Interaction volume radius: 10 \u00c5
Interaction volume height: 10 \u00c5
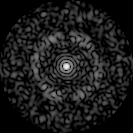
Disorder parameter: 0.7969